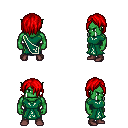
a pixel art fantasy rpg character, male body template, orc, green skin, sash dress, white pants, red bangs hairstyle, maroon shoes, four views (front, back, left, right), 2x2 character sprite sheet, small pixel art, hard edges, no anti-aliasing